Question: I am trying to output this image :

However, nothing gets printed out. My code is
'''
print render($media_item->field_media_photo['und'][0]
'''
Why doesn't it work?
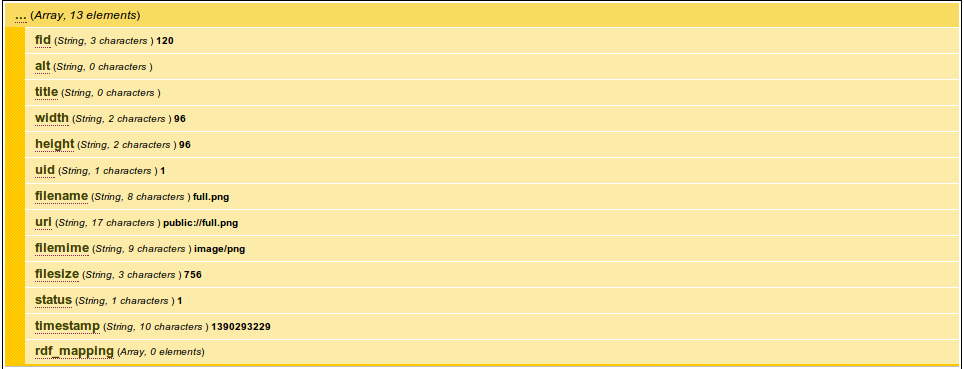
Answer: Use <URL> instead.
'''
$image_uri = $media_item->field_media_photo['und'][0]['uri'];
$image_stylePath = image_style_url("large", $image_uri);
print theme("image", array(
'path' => $image_stylePath
));
'''